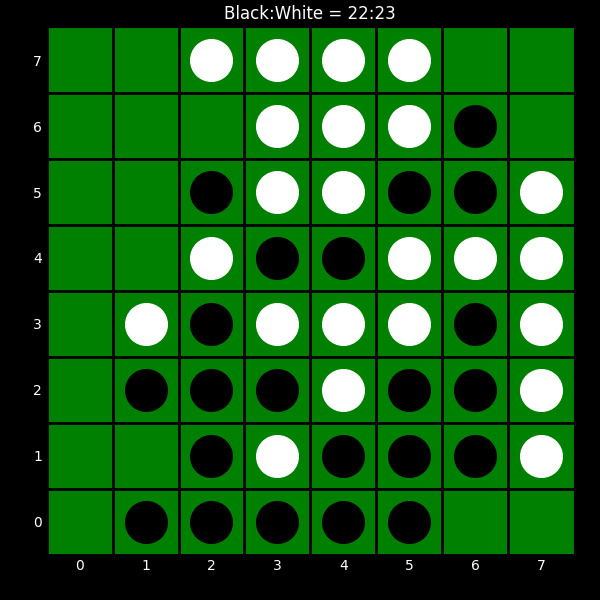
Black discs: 22
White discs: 23